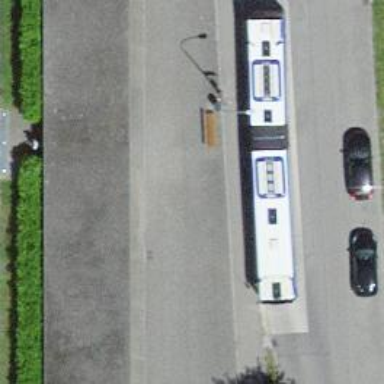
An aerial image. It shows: Bus stop with platform for public transport.